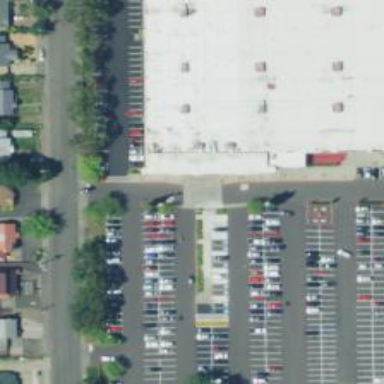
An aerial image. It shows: Parking space is available.